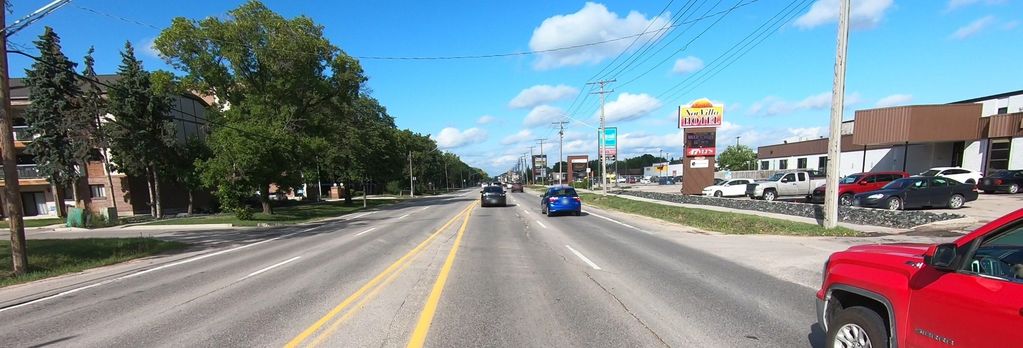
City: winnipeg